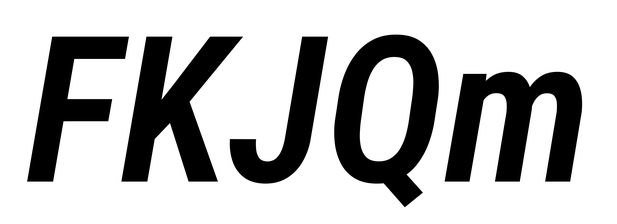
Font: Roboto-Italic_Condensed_SemiBold_Italic